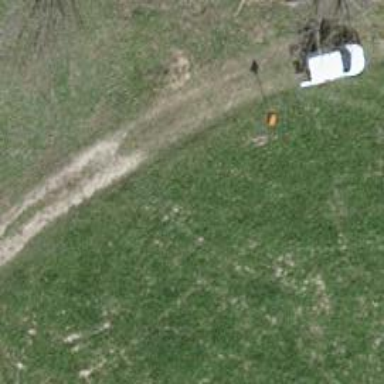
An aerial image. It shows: Aerial pipeline marker.